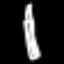
Label: pencil